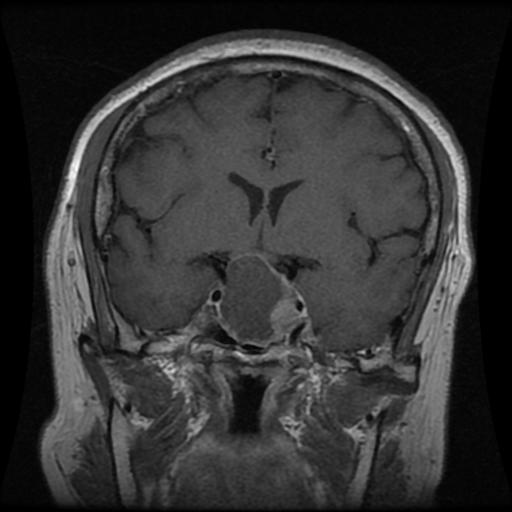
Label: pituitary